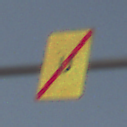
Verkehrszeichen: EndeUmleitung
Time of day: MorningAfternoon
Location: Outdoor (Nature)
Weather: PartlyCloudy
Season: Winter
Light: Natural